Question: HTML:
'''
<div id='Content'>
<div>
<div>
<pre>SOME TEXT</pre>
<div id='map1' style='width:450px;height:350px;'></div>
</div>
<div>
<pre>SOME TEXT</pre>
<div id='map2' style='width:450px;height:350px;margin-left:-17px;'></div>
</div>
</div>
<div style='width:300px;'>
<h1>Contact Us</h1><br>
<form action="/Account/Contact" onsubmit="return SubmitMessageForm(this,event,this.childNodes[1]);" method="post">
<pre style="display:none;"></pre>
<label>
<span>Person To Email</span>
<select name='ToContact' id='ToContact'>
<option value='0'>Mark</option>
<option value='1'>Paul</option>
</select>
</label>
<label>
<span>Name</span>
<input type="text" id="Name" name="Name"/>
</label><br>
<label>
<span>Your Email</span>
<input type="email" id="Email" name="Email"/>
</label><br>
<label>
<span>Message</span>
<textarea name="Message" rows="8" id="Message"></textarea>
</label><br>
<label><input style='width:50px;' type="submit" value="Send"/></label>
</form>
</div>
</div>
'''
CSS:
'''
body > div#Content {
text-align:center;
white-space:nowrap;
}
body >div#Content >div {
display:inline-block;
}
body >div#Content >div >div {
}
body >div#Content >div >div >pre {
line-height:20px;
margin-right:50px;
}
body >div#Content >div >div >div {
display:inline-block;
}
body >div#Content >div >div >h1 {
font-size:20px;
}
body >div#Content >div >form {
width:100%;
}
body >div#Content >div >form >label {
float:left;
}
body >div#Content >div >form >label >span {
float:left;
}
body >div#Content >div >form >label >input, body >div#Content >div >form >label >textarea, body >div#Content >div >form >label >select {
width:300px;
float:left;
}
'''
I'm trying to display two div elements side by side, but the second div is pushed down by about 500px for some reason. How do I make these two elements go side by side but also be aligned in the center of the parent div? When I try to remove display:inline-block and add float left it doesn't center

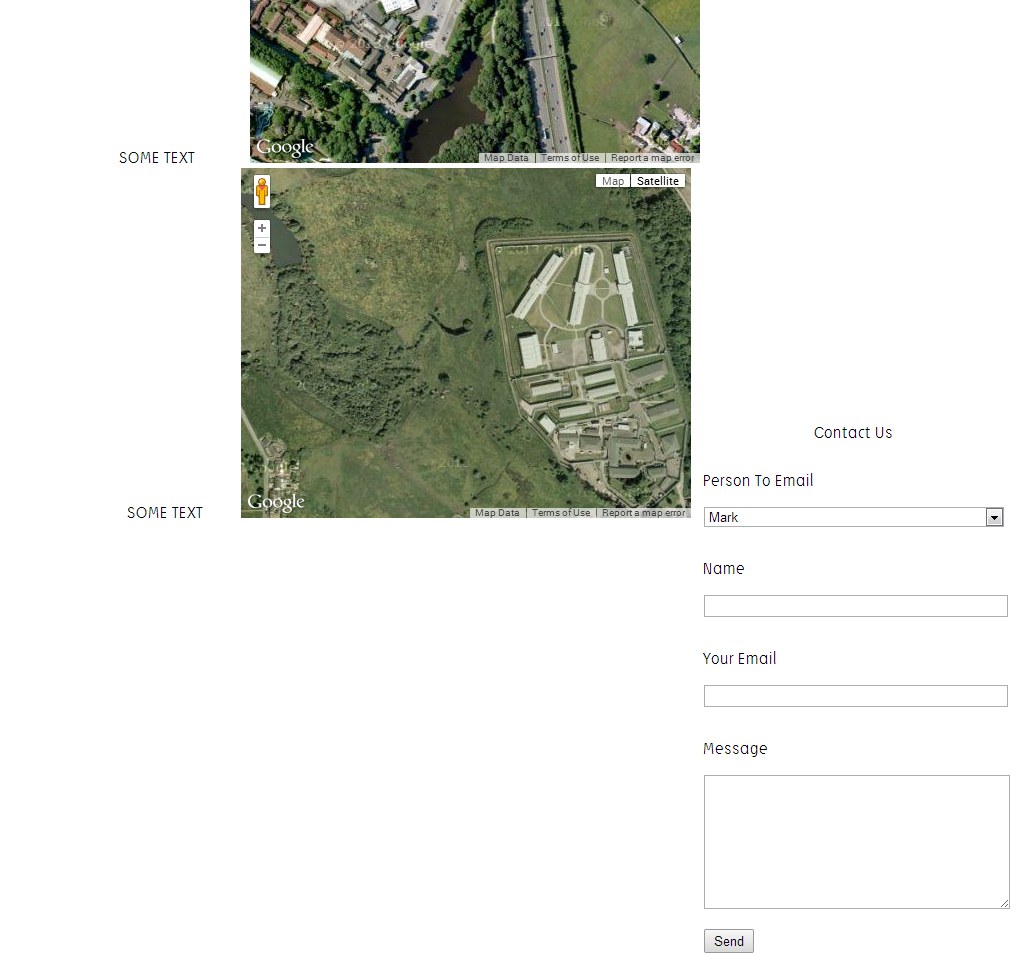
Answer: Set the 'vertical-align:top;' on the inline element. This should render it side by side
Also heads up, the code you posted doesnt validate.. <URL>